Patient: sex M, age 55
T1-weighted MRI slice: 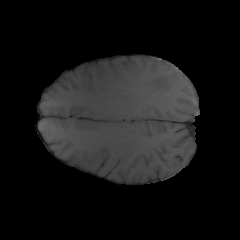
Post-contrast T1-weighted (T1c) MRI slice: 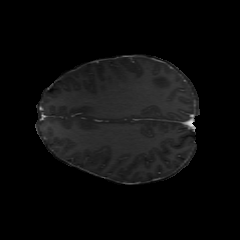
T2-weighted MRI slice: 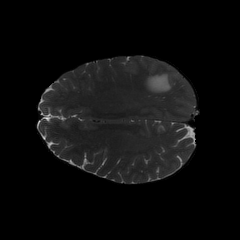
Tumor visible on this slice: yes
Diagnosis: Glioblastoma, IDH-wildtype
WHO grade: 4